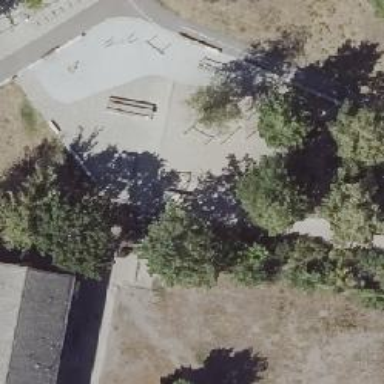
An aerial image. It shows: Playground featuring climbing frame.